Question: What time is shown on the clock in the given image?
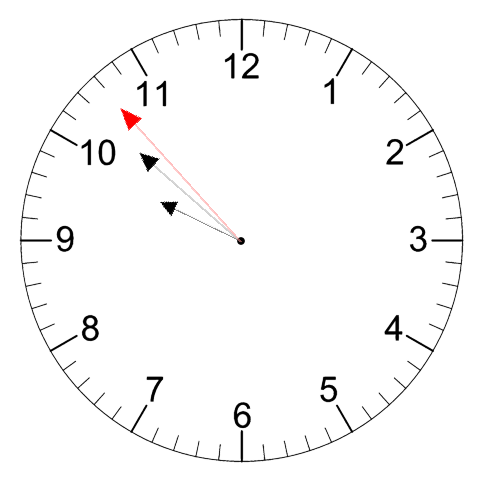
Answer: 09:51:53